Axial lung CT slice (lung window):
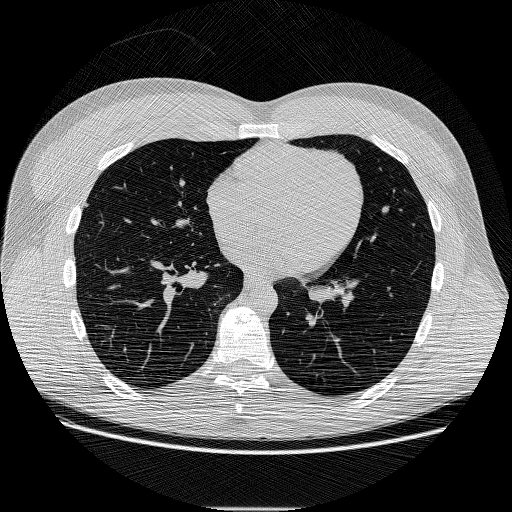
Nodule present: no